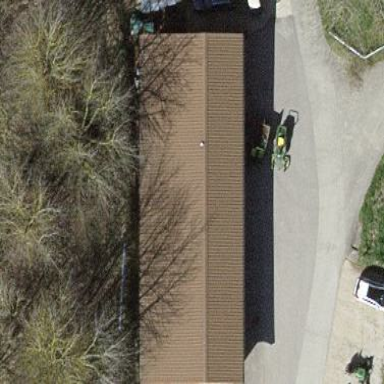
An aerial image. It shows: Shed building.